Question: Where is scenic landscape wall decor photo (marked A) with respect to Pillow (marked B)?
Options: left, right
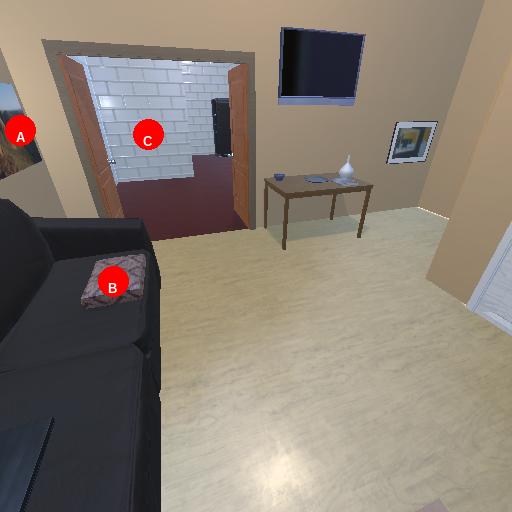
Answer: left